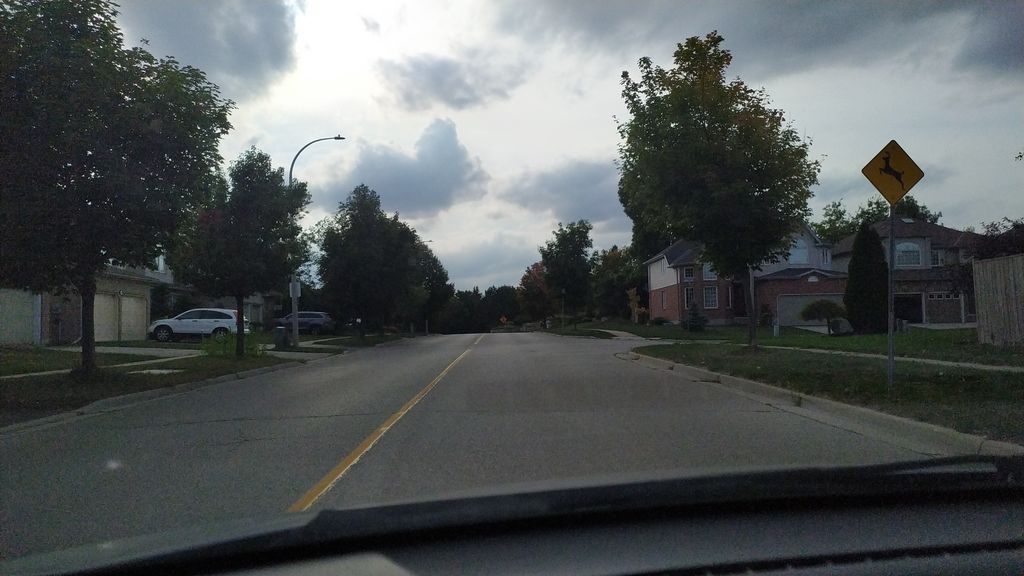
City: kitchener-waterloo